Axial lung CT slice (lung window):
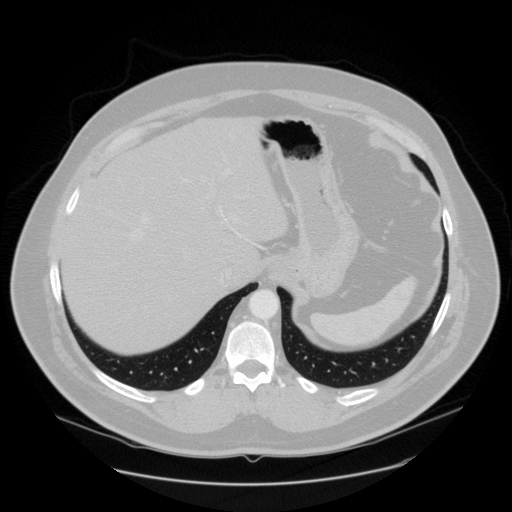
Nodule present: no